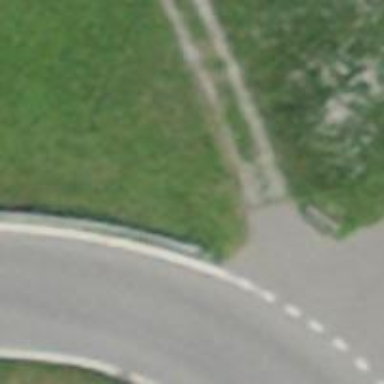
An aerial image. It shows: Brown bench in the vicinity.